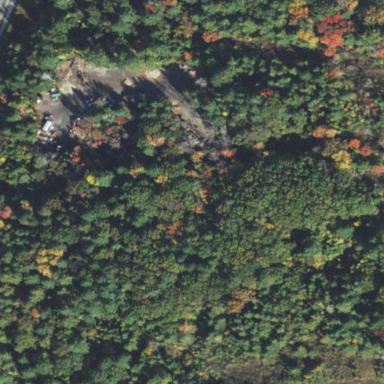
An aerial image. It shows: Mixed woodland area with variety of trees.